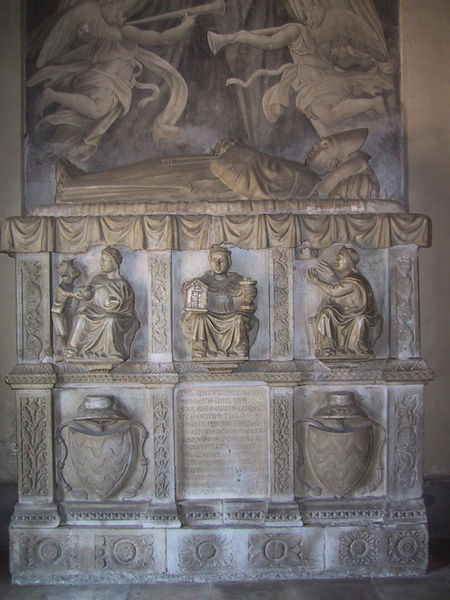
Titel: Grabmal für Kardinal Marino Bulcani
Künstler: Paolo Romano
Standort: Rom, S. Maria Nuova (EU - I - Latium)
Schlagwörter: gemälde, umhang, sitzen, frau, männer, muster, mensch, rahmen, stein, gewand, mantel, kind, musik, engel, vase, relief, schrift, bischof, inschrift, gefäß, text, wappen, grab, posaunen, posaune, szenen, tempietto, halbsäule, sarkophag, bischoff